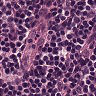
Metastatic tissue present: no